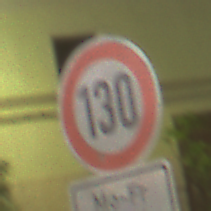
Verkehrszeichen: Geschwindigkeit130
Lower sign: ZeitangabenMitBeschraenkungAufWochentage2
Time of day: Night
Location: Outdoor (Urban)
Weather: PartlyCloudy
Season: NotSpecified
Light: Artificial